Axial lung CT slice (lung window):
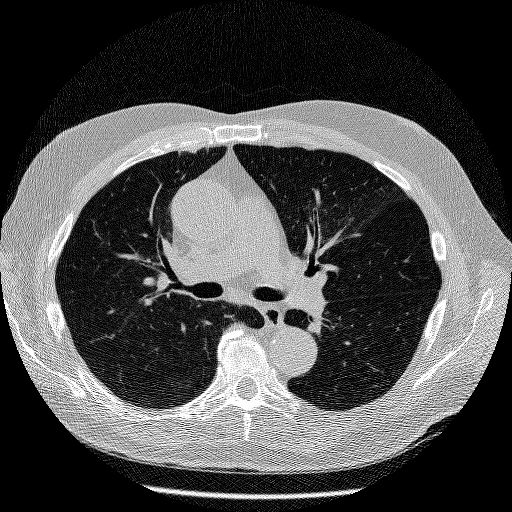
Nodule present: no